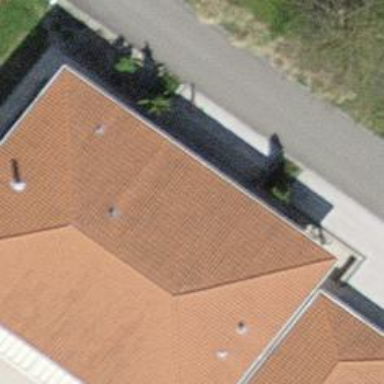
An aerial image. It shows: Residential building.